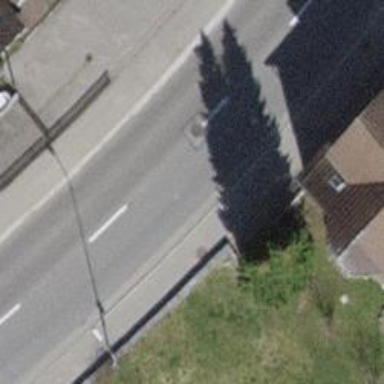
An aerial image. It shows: Secondary road with asphalt surface and sidewalks on both sides.